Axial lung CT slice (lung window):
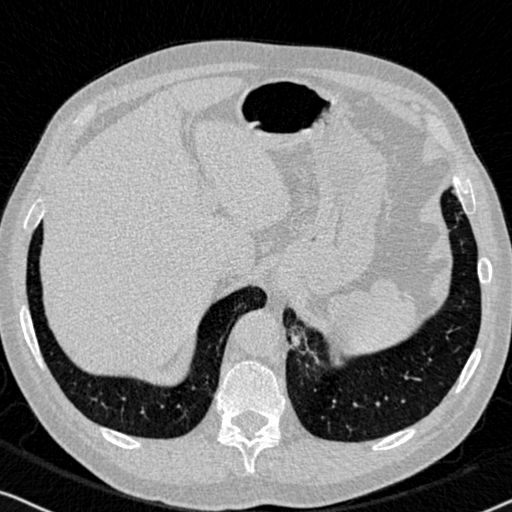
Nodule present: no